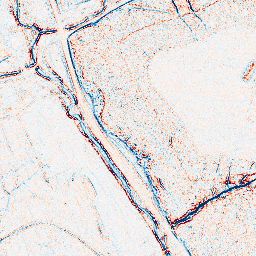
Category: edge_preserving
Decomposition family: bilateral
Decomposition parameters: d: 5
sigma_color: 100
sigma_space: 100
Upsampling method: bicubic_3x
Upsampling parameters: scale: 3
Upsampling scale: 3